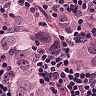
Metastatic tissue present: yes